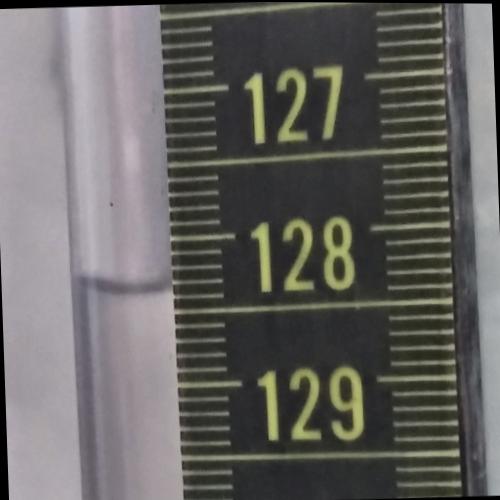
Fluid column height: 128.3 cm